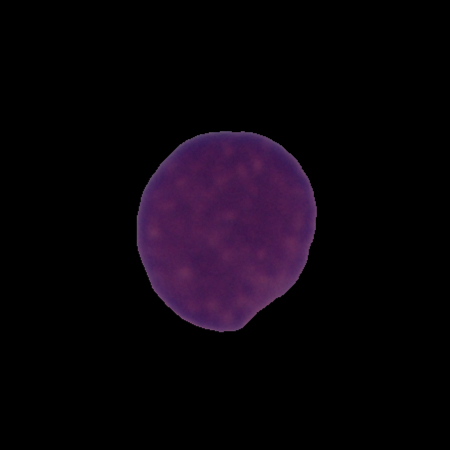
Label: healthy